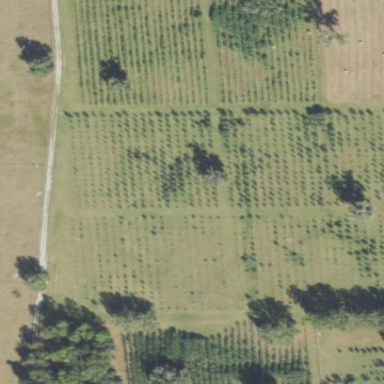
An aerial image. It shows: Orchard.